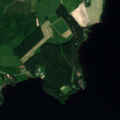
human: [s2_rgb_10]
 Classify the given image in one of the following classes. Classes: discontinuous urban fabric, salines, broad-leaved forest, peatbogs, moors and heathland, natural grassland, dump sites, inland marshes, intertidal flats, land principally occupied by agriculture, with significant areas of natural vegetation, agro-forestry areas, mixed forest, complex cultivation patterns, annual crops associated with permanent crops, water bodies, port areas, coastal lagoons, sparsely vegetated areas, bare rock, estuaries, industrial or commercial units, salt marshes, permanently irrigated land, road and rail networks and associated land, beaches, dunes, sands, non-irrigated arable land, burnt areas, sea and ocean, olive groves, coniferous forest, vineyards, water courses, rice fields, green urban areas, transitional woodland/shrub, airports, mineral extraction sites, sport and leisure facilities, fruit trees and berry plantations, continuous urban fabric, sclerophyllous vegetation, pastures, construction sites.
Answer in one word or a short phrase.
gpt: non-irrigated arable land, mixed forest, water bodies